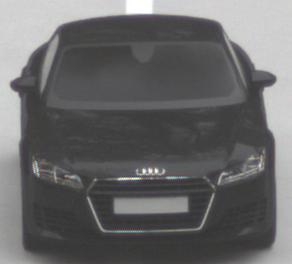
Make: Audi
Model: TT Coupé 1.8 TFSI
Detailed model: TT (8S) Coupé
Model produced from: 2015/08
Model produced until: 2018/06
Doors: 3
Color: black
Road condition: dry road
Daytime: morning or afternoon
Contrast: low contrast